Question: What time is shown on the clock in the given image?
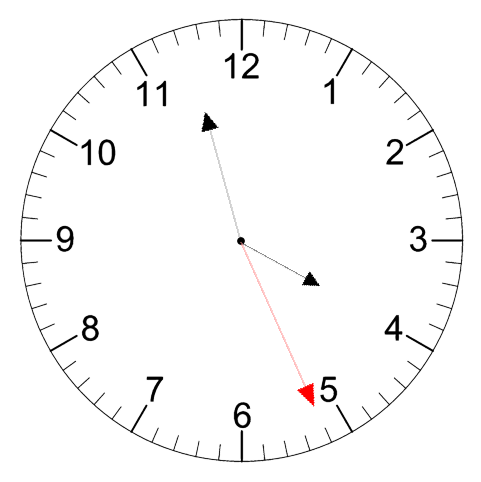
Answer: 03:57:26